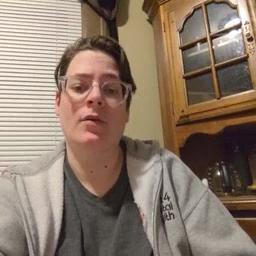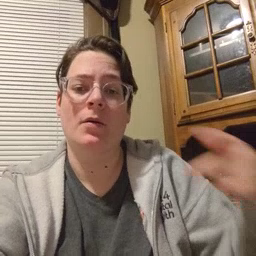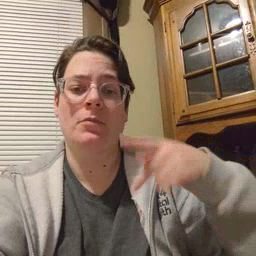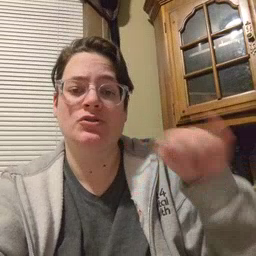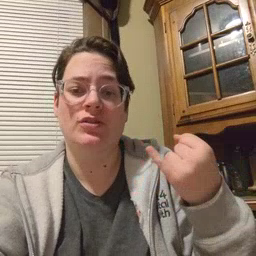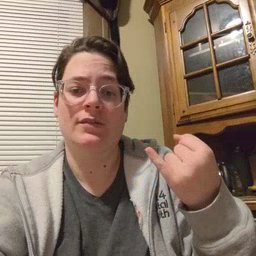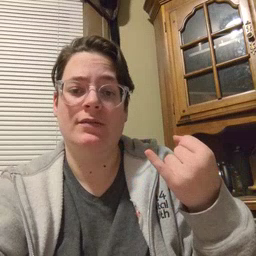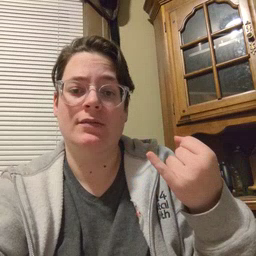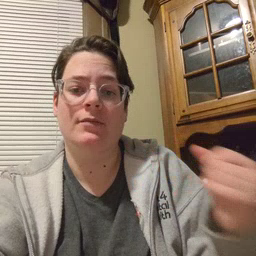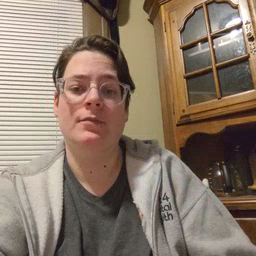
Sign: pajamas